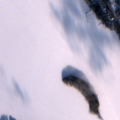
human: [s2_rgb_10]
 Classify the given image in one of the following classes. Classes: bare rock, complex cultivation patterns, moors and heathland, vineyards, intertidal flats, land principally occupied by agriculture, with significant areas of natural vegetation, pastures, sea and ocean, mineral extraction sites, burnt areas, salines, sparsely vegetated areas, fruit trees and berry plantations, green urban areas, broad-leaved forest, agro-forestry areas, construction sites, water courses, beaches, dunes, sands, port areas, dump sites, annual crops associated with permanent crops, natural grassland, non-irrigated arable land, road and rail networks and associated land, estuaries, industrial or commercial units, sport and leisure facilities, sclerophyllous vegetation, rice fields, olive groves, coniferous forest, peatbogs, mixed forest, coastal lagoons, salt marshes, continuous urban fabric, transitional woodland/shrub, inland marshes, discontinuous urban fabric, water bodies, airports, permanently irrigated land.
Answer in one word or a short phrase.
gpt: discontinuous urban fabric, water bodies